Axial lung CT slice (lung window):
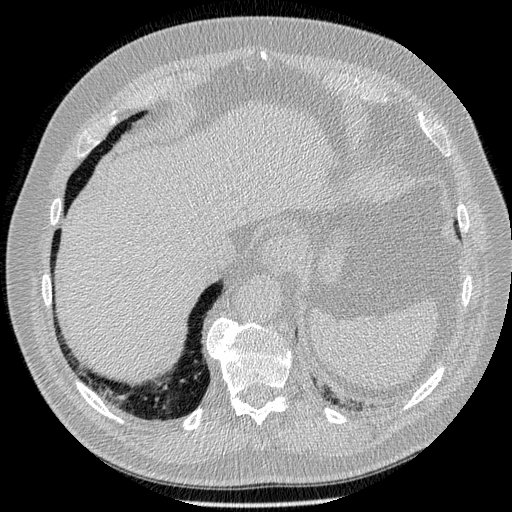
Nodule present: no